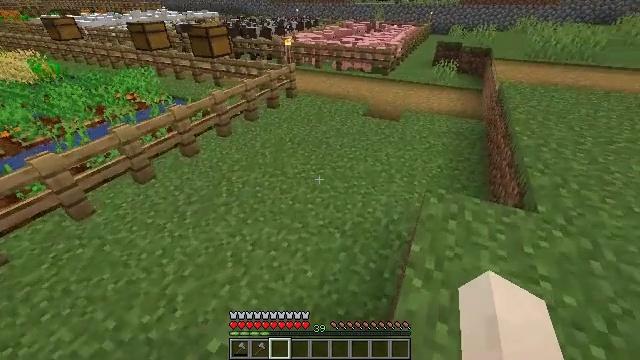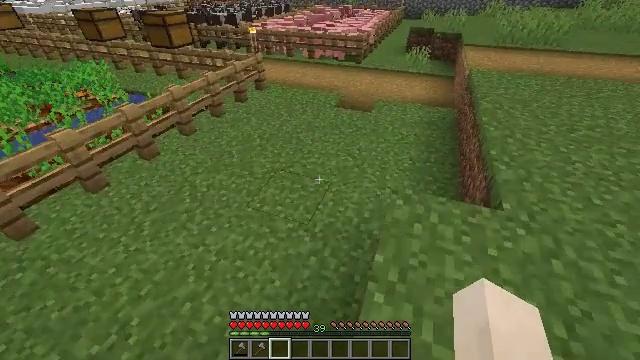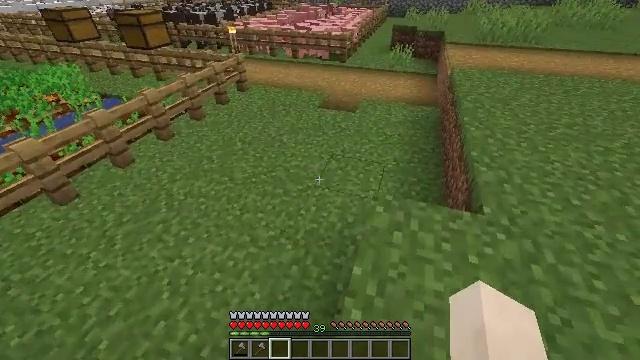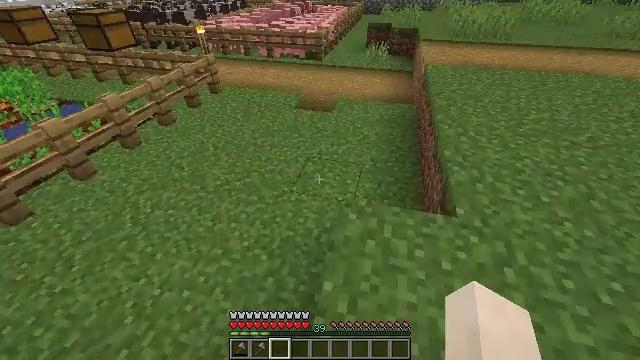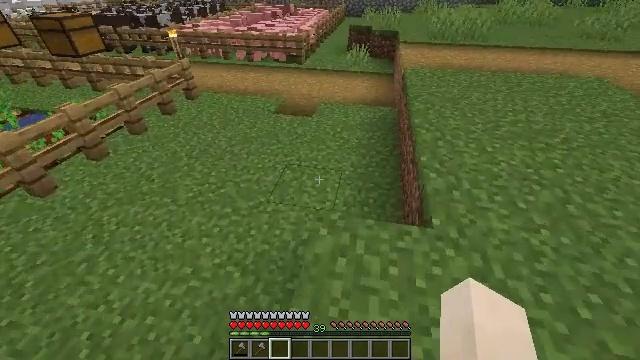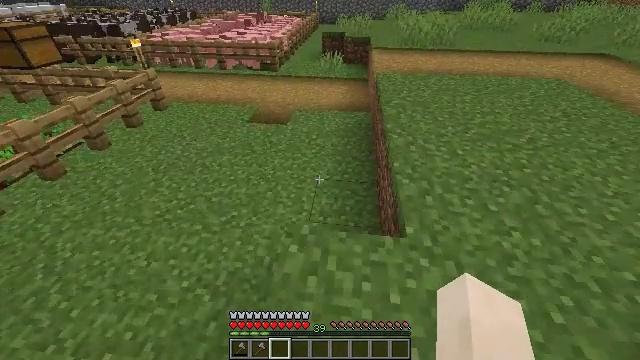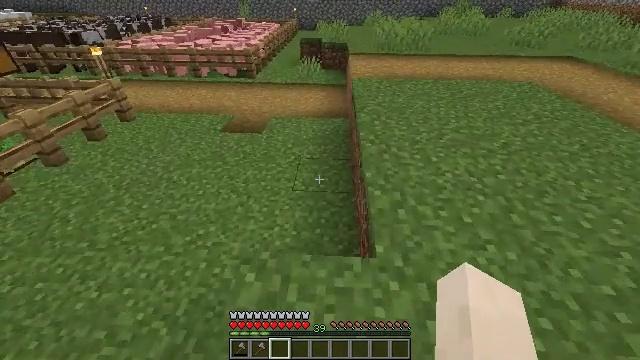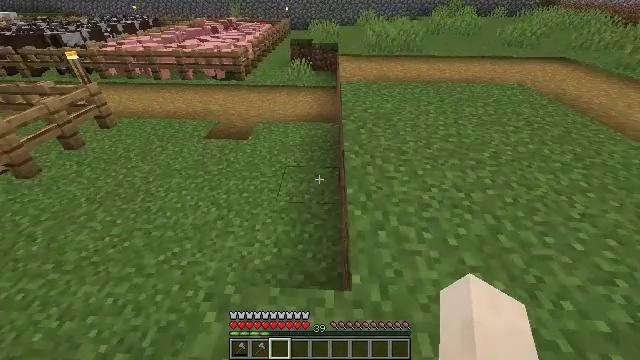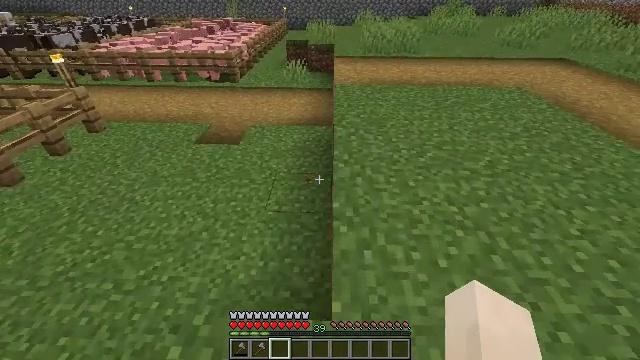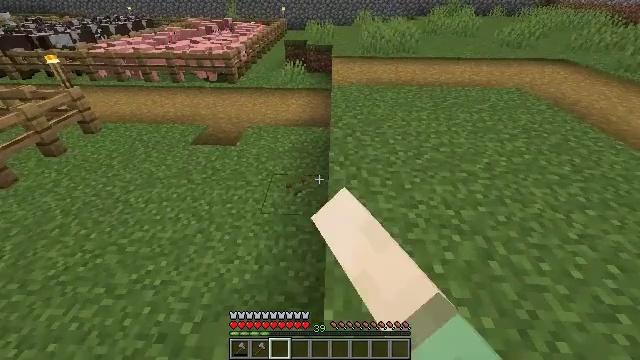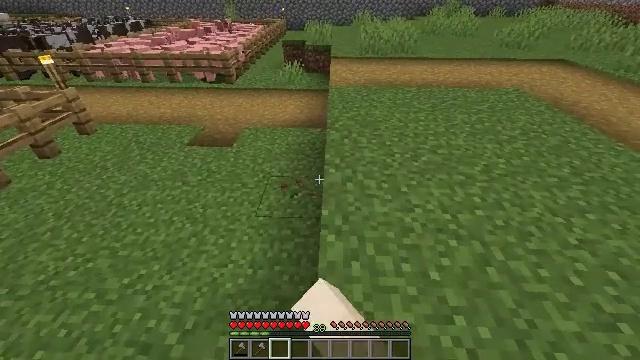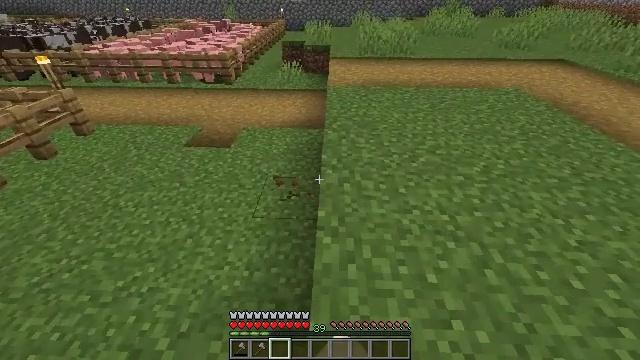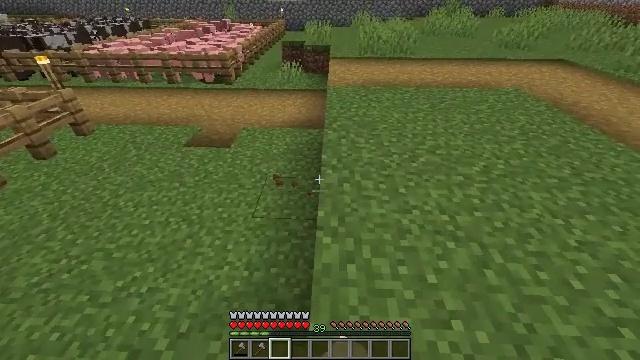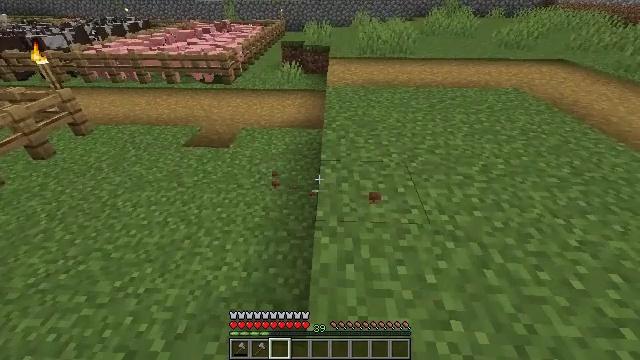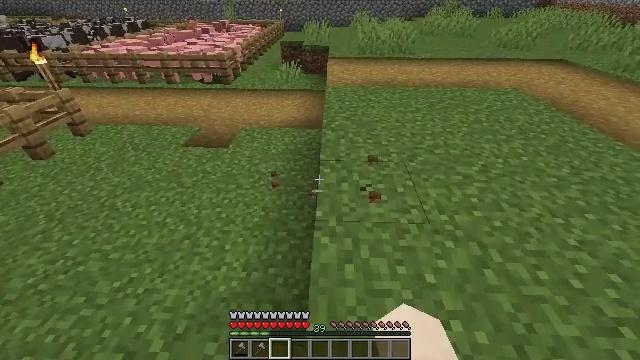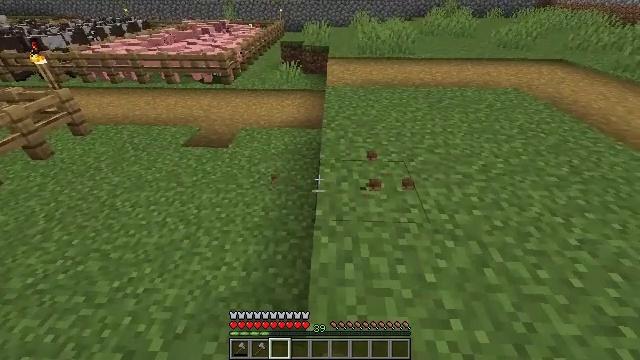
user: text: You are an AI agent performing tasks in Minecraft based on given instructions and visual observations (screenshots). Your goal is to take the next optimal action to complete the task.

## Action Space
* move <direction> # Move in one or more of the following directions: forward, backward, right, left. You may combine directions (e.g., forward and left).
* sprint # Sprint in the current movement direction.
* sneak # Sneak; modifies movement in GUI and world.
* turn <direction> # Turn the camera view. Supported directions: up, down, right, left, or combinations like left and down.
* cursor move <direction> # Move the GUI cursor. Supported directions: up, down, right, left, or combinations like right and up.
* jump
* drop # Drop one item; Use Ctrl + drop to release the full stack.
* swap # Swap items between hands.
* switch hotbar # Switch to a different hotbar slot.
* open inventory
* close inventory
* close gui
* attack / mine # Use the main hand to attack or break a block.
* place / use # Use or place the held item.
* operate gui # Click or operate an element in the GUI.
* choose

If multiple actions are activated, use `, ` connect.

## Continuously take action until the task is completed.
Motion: motion action
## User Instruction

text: Break the oak fence gate to collect it.
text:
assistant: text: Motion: move forward and move right, turn right and down
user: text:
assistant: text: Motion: move forward and move right, turn right
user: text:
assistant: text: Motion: move forward and move right, turn right
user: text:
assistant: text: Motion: move forward and move right, turn right
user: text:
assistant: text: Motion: move forward and move right, turn right and up
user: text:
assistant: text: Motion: move forward and move right, turn right and up
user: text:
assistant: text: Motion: move forward and move right
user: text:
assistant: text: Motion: move forward and move right, attack / mine
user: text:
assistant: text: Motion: attack / mine
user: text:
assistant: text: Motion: attack / mine
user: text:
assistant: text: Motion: attack / mine
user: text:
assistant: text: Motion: no_op
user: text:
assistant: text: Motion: attack / mine
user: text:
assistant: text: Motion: attack / mine
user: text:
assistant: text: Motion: attack / mine
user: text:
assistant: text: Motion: turn right, attack / mine
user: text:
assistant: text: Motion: turn right, attack / mine
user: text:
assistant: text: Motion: attack / mine
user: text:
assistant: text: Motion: attack / mine
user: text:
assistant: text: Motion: attack / mine
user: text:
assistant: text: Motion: attack / mine
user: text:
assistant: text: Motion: attack / mine
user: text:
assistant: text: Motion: attack / mine
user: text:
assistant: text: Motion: no_op
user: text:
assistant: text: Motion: no_op
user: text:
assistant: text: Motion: turn left
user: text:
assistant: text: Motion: move forward, turn left
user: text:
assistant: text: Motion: move forward, turn left
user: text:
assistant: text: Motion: move forward, turn left
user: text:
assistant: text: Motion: move forward, turn left and up